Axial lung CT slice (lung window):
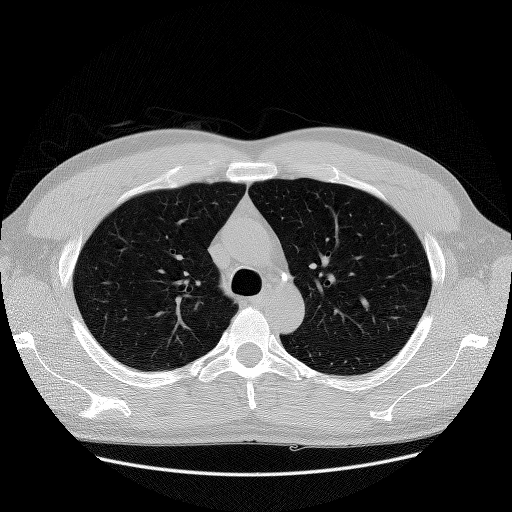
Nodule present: no